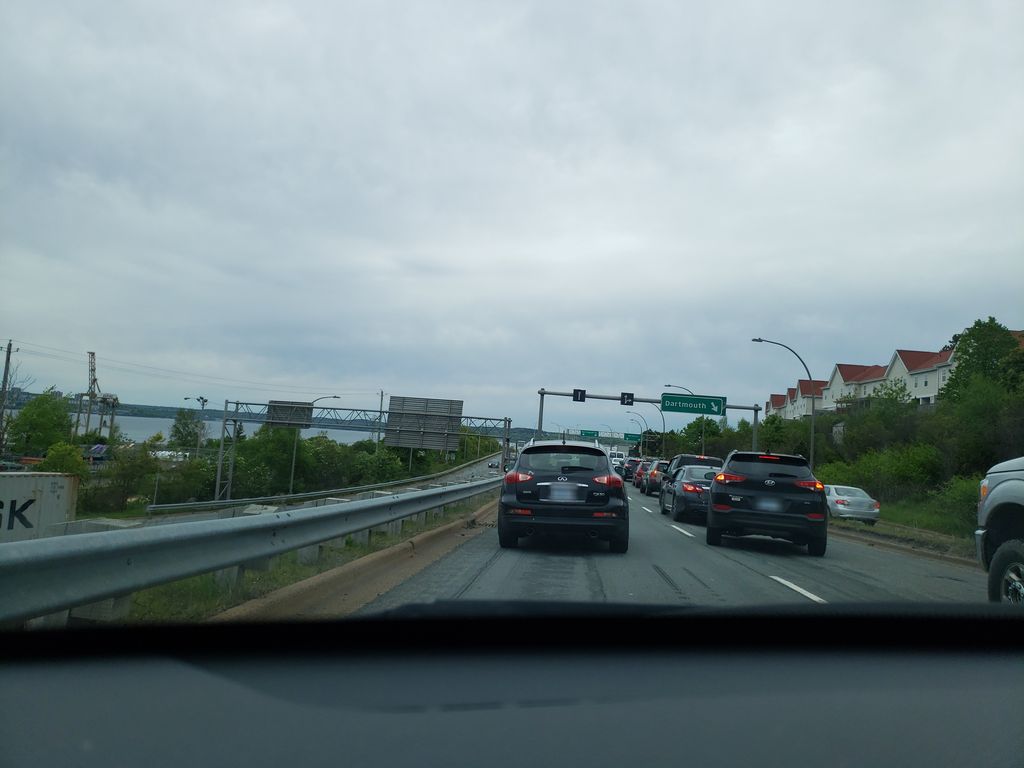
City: halifax